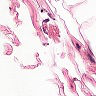
Metastatic tissue present: no